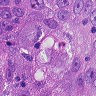
Metastatic tissue present: yes